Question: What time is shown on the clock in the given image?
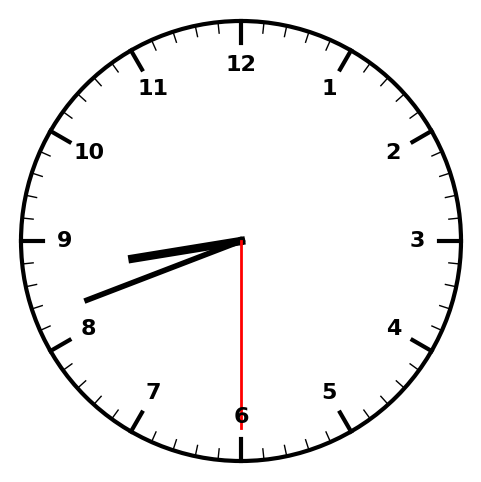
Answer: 08:41:30